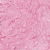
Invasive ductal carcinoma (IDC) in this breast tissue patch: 0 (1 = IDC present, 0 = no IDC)